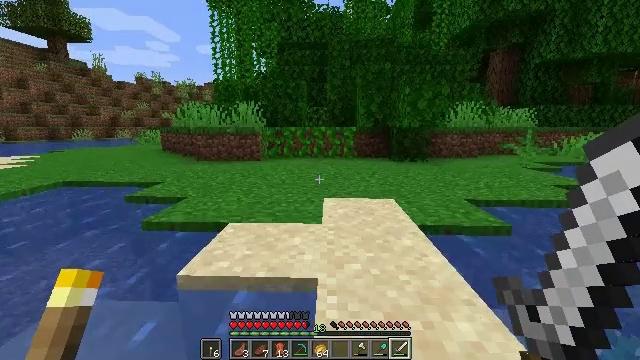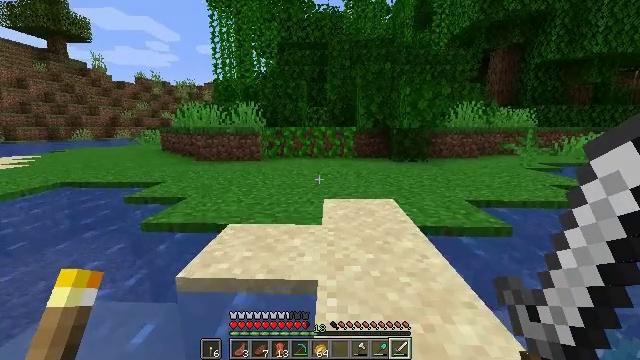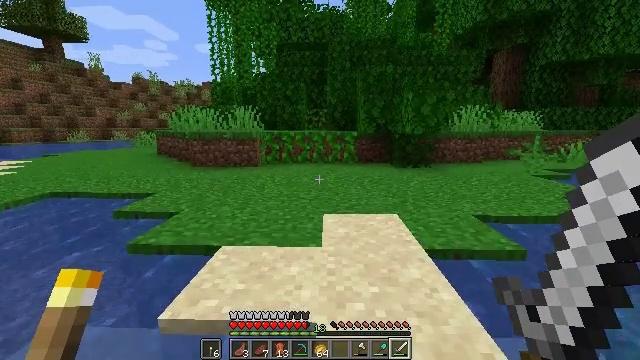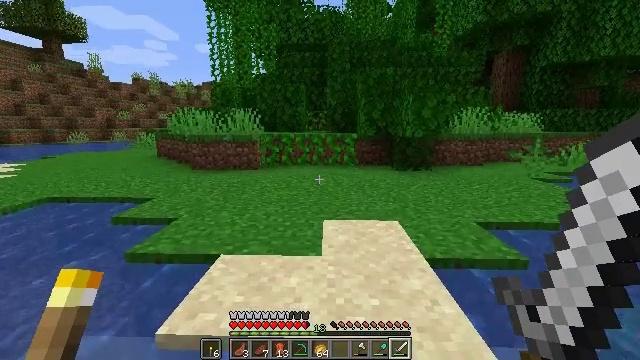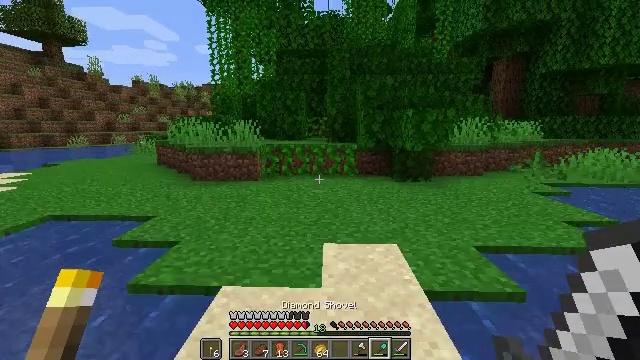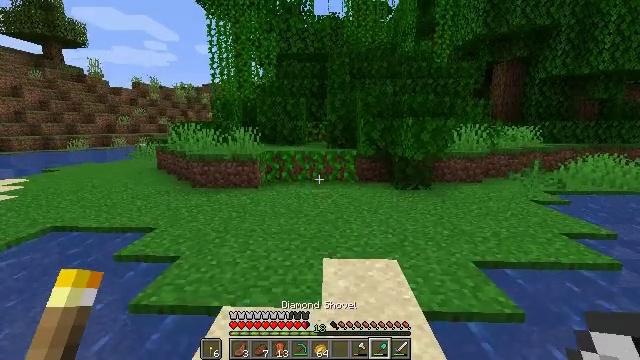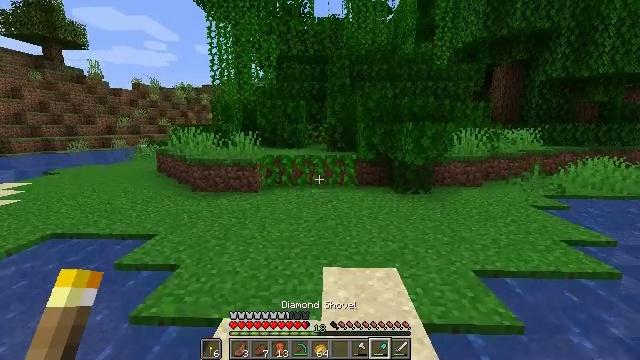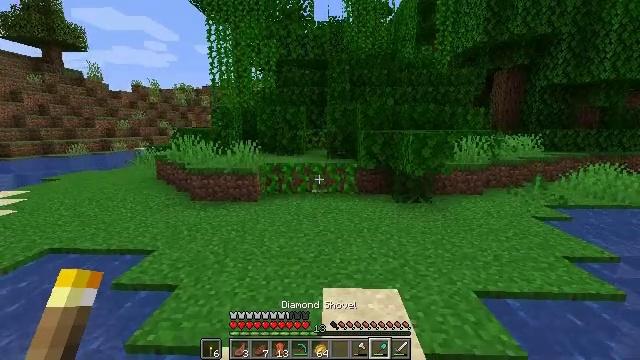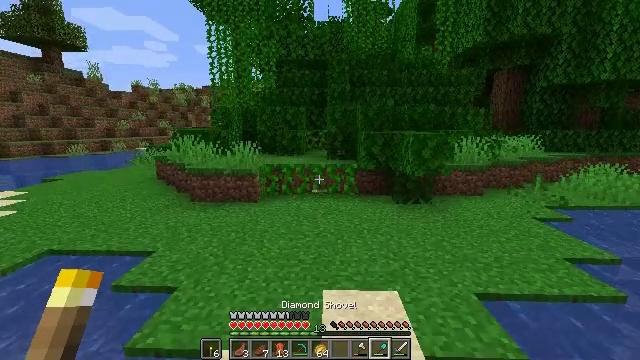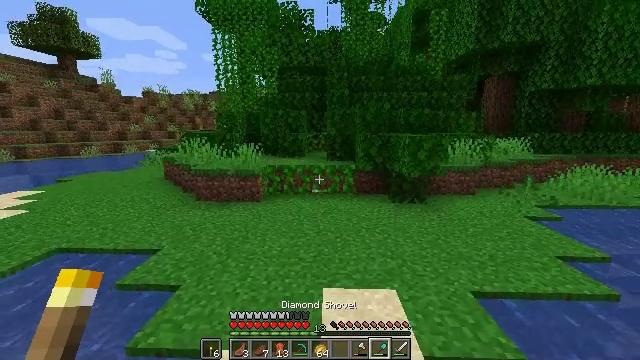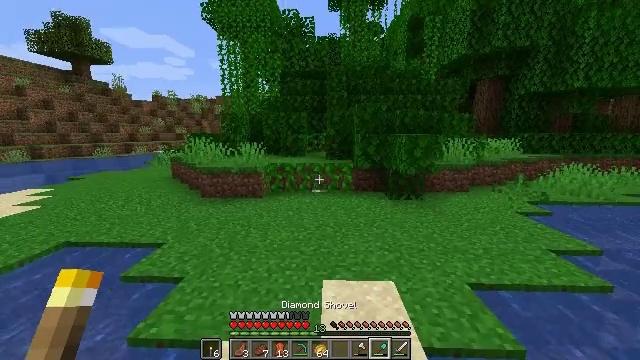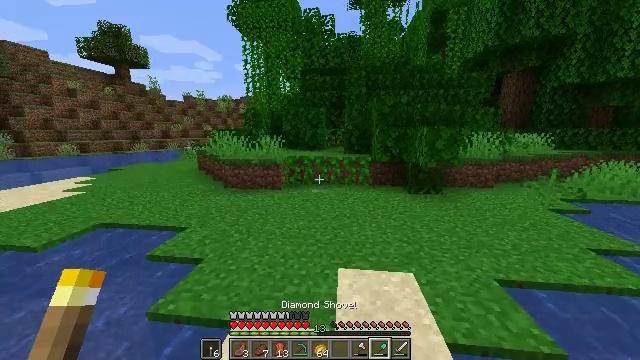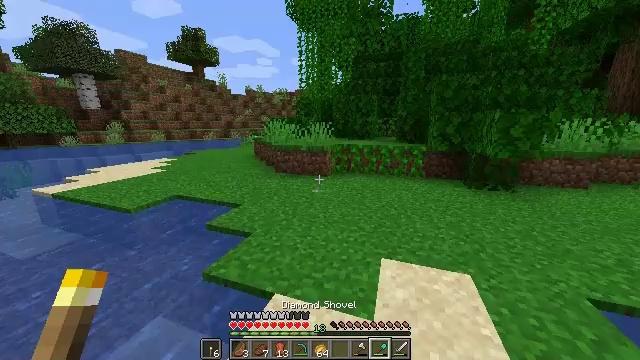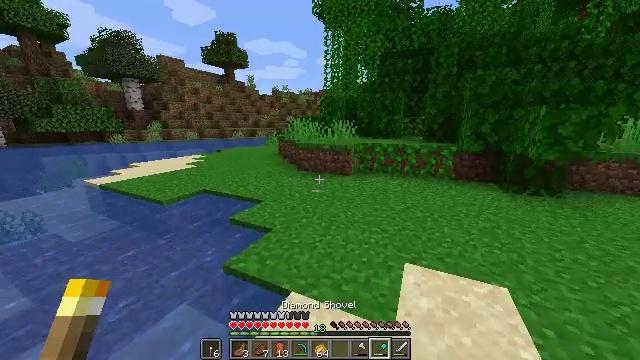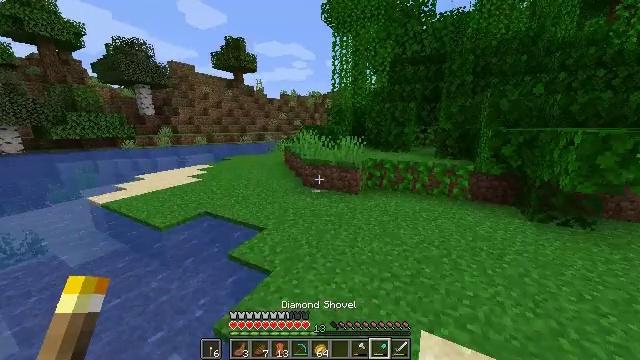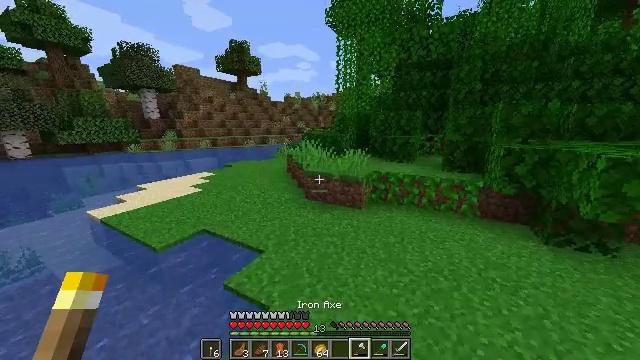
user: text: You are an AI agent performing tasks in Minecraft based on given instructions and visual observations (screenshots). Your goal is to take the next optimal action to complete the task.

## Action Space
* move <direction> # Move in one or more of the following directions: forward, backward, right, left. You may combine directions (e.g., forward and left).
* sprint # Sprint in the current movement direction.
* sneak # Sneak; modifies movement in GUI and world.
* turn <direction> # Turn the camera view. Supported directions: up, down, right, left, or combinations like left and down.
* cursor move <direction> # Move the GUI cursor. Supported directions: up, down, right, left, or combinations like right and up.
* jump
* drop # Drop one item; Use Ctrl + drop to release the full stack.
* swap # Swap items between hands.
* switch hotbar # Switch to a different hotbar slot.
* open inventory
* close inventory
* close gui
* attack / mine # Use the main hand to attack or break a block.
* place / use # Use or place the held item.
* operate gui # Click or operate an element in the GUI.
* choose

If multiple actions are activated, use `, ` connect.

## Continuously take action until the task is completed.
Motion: motion action
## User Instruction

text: Mine a melon block.
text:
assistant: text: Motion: move forward, jump
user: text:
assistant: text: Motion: move forward, jump
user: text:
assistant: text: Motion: move forward, jump
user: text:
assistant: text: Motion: move forward, jump
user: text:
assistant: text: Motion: move forward, jump
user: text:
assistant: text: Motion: move forward, jump
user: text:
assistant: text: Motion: move forward, jump
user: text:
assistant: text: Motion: move forward, sprint, jump
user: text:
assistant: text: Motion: move forward, sprint, jump
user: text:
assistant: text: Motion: move forward, sprint, jump
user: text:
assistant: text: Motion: move forward, sprint, turn left, jump
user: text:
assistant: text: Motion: move forward, turn left and down, jump
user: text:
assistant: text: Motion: move forward, turn left, jump
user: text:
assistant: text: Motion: move forward, turn left, jump
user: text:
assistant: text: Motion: move forward, turn left, jump
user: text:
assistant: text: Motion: move forward, jump
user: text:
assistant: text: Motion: move forward, sprint, jump
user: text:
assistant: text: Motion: move forward, sprint, turn left, jump
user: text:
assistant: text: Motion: move forward, sprint, turn left, jump
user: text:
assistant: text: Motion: move forward, sprint, turn left, jump
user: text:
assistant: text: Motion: move forward, turn left, jump
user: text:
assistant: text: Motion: move forward, turn left, jump
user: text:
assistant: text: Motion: move forward, turn left, jump
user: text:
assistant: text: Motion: move forward, jump
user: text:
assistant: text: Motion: move forward, jump
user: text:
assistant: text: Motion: move forward, sprint, turn left, jump
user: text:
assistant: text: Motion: move forward, sprint, turn left, jump
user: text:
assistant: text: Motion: move forward, sprint, turn left, jump
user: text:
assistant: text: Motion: move forward, sprint, turn left, jump
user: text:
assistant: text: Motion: move forward, sprint, turn left, jump